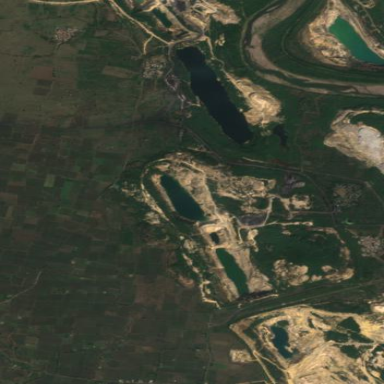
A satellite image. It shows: Spoil heap that is man-made.